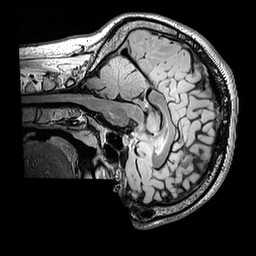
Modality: FLAIR
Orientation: sagittal
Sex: male
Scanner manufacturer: siemens
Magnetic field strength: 3 T
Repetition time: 5 s
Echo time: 0.395 s